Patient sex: M
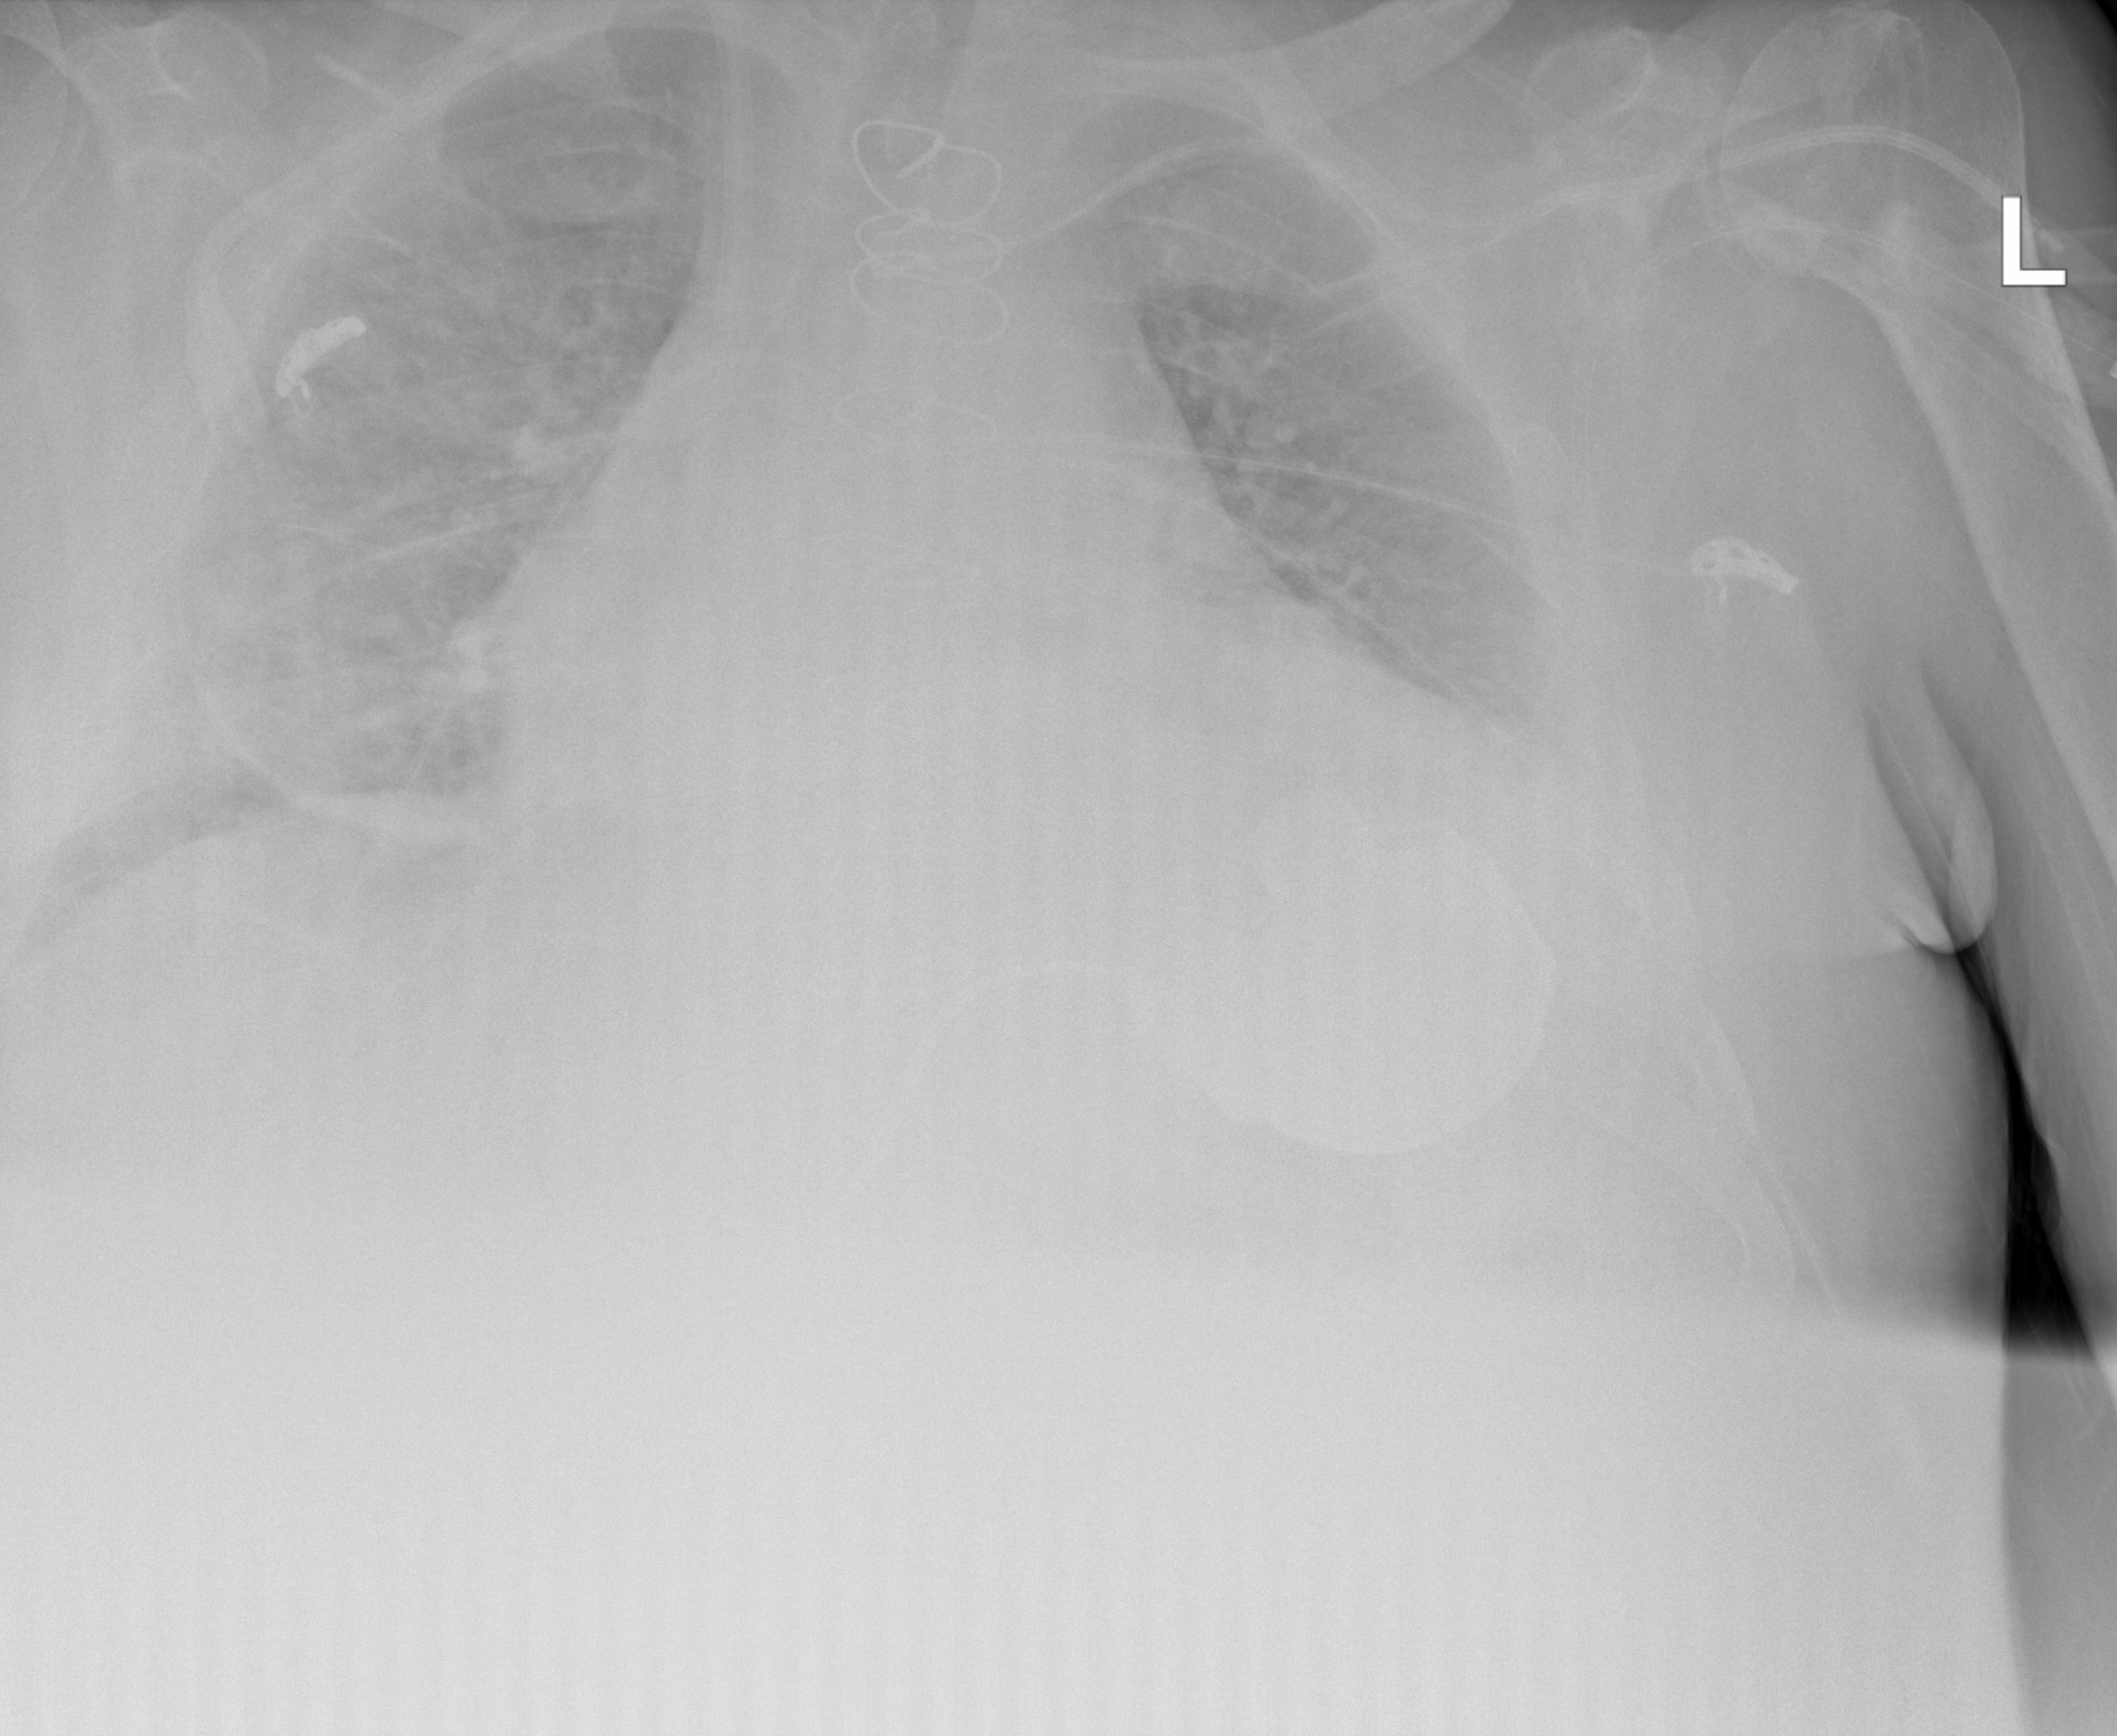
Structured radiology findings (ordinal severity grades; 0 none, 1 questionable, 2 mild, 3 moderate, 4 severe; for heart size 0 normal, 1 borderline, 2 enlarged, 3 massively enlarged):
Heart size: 2
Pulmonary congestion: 3
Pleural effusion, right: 0
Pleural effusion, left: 2
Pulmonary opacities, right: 2
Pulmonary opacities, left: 2
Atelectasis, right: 2
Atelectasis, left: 2